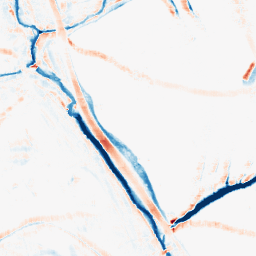
Category: morphological
Decomposition family: morphological_square
Decomposition parameters: operation: average
size: 10
Upsampling method: sinc_hamming
Upsampling parameters: scale: 4
kernel_size: 8
Upsampling scale: 4